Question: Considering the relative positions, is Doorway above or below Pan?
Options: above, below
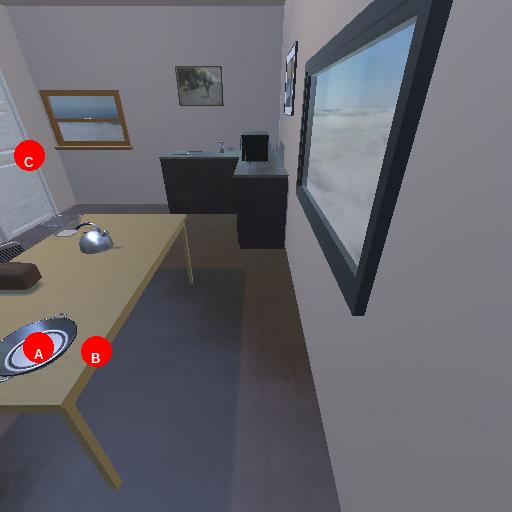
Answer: above